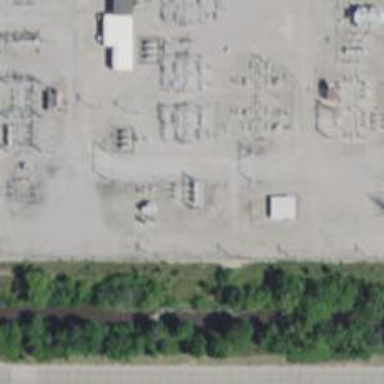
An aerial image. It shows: Switch used for power control.